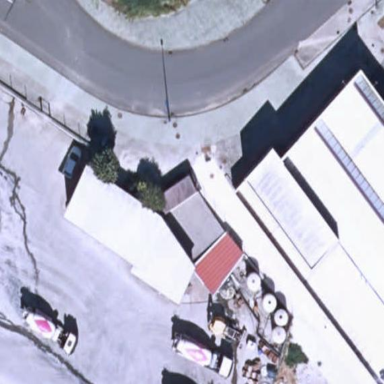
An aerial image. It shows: Industrial building.